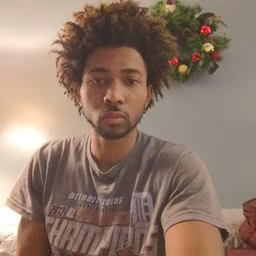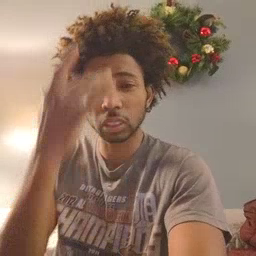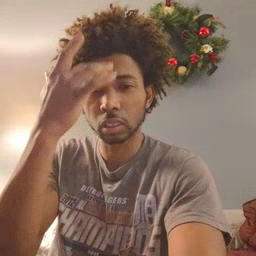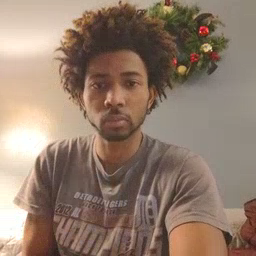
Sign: sick